Question: I'm trying to get a border around a fieldset and its legend, without having the bottom part of this border on the legend.
Here's the default behavior:
'''
fieldset {
border: 1px solid #ccc;
border-radius: 5px;
padding: 25px;
}
legend {
border: 1px solid #ccc;
border-radius: 5px;
padding: 5px 15px;
}
'''
'''
<fieldset>
<legend>Legend</legend>
</fieldset>
'''
I would like the legend to be "part of the fieldset", like this:

I tried many tricks, playing with 'border-bottom' and 'box-shadow' without success.
Does anyone knows a way to achieve this properly?
Thanks.
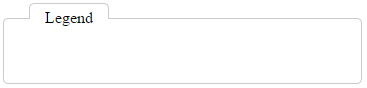
Answer: Reading all answers, I came to a satisfying solution, without any shift, nor additional markup:
'''
fieldset {
border: 1px solid #ccc;
border-radius: 5px;
padding: 25px;
}
legend {
position: relative;
border: 1px solid #ccc;
border-radius: 5px;
padding: 5px 15px;
line-height: 18px;
}
legend:after {
content: "";
position: absolute;
bottom: -1px;
left: -1px;
right: -1px;
height: 13px;
z-index: 1;
border: 1px solid white;
border-top: none;
border-radius: 0 0 5px 5px;
}
'''
'''
<fieldset>
<legend>Legend</legend>
</fieldset>
'''